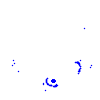
Particle: proton